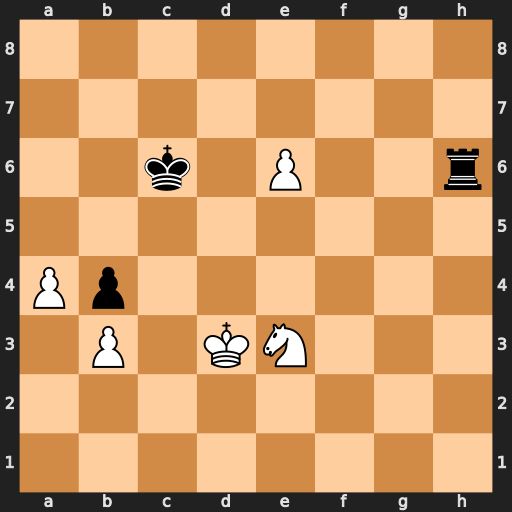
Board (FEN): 8/8/2k1P2r/8/Pp6/1P1KN3/8/8
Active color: w
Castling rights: -
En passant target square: -
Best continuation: Nf5 Rh1 Kc4 Ra1 Kxb4